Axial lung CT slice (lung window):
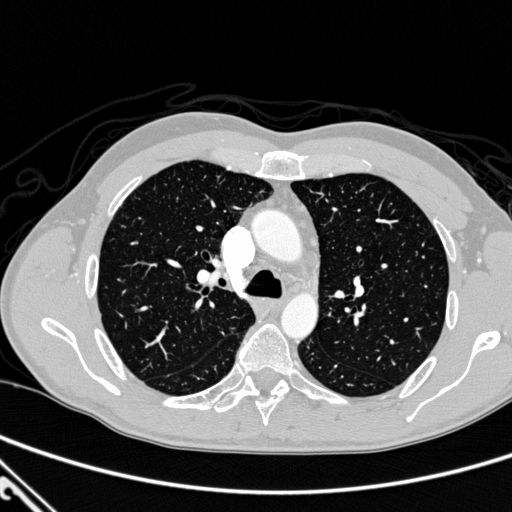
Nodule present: no